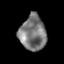
Tissue: prostate
Cell type: Epithelial cells
Senescence score: 0.2198
Nuclear area (px): 905
Mean DAPI intensity: 121.432